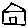
Label: house